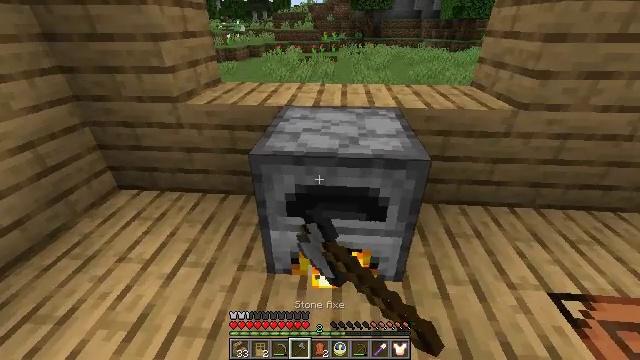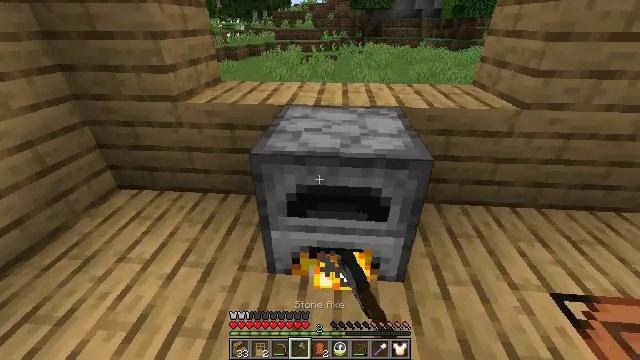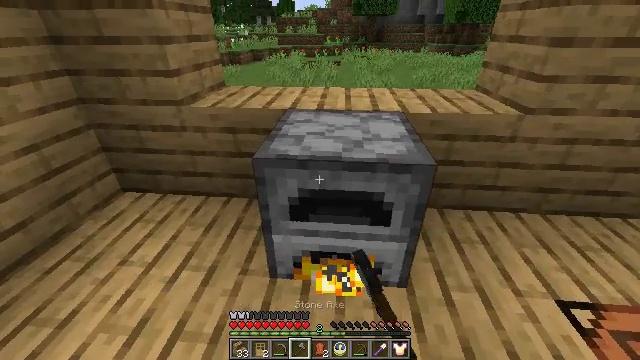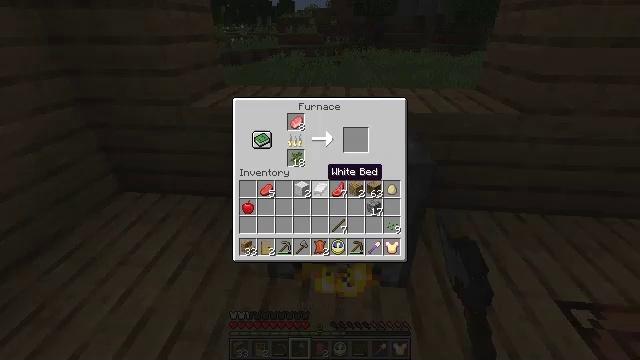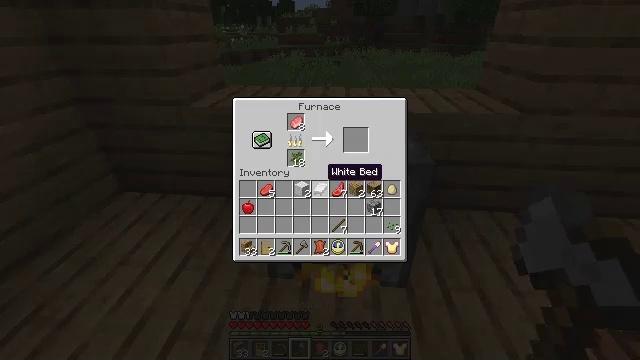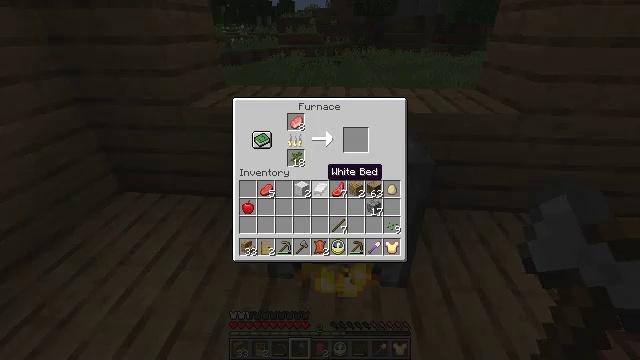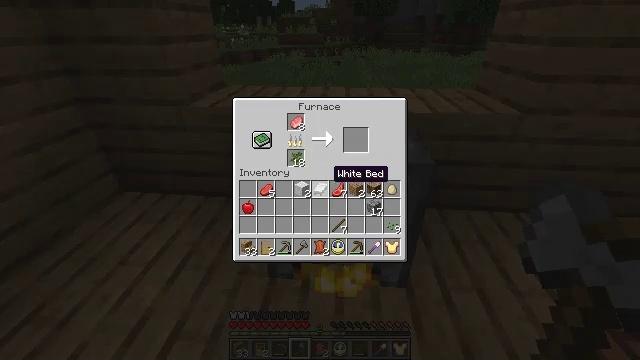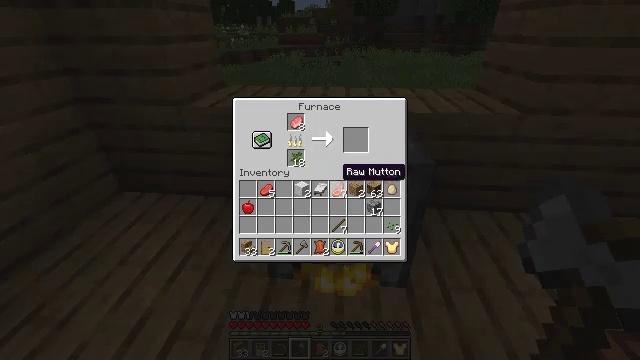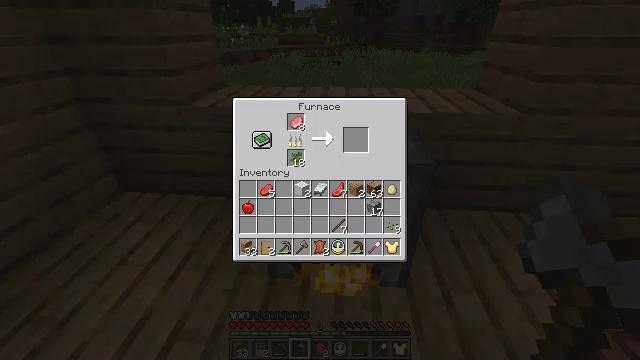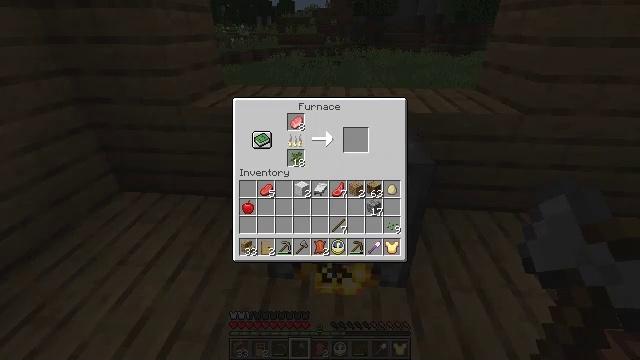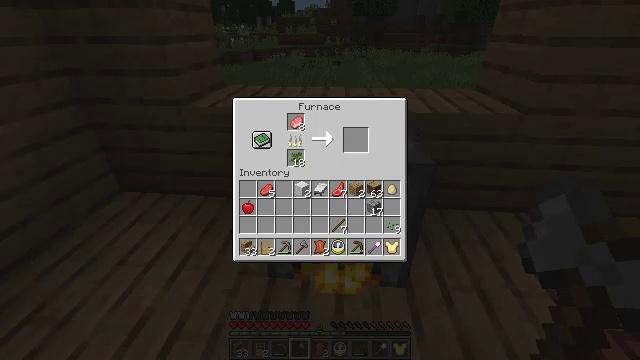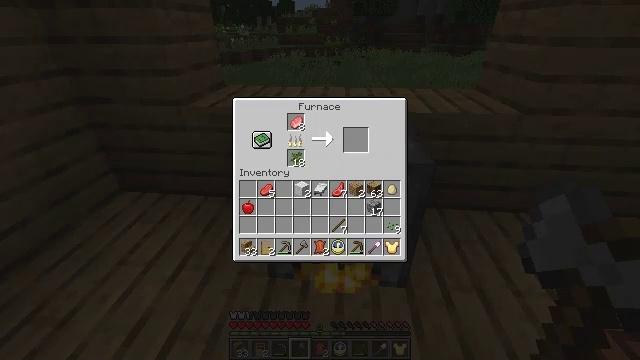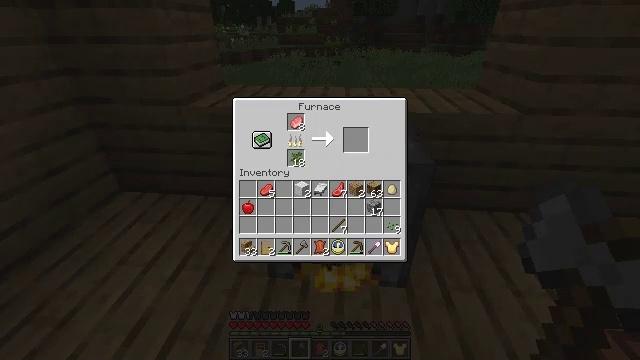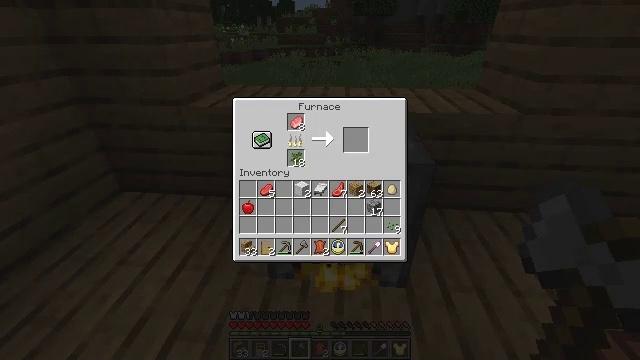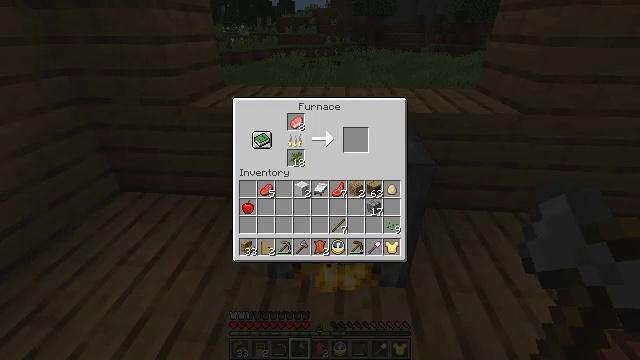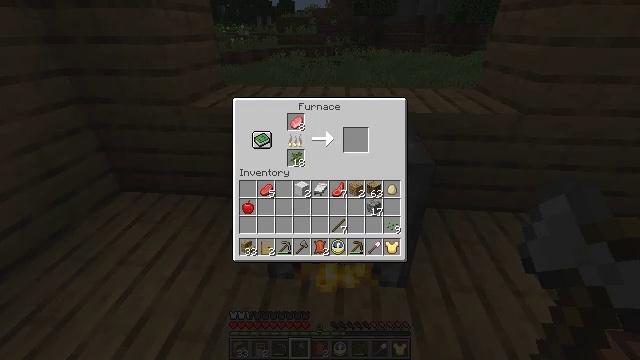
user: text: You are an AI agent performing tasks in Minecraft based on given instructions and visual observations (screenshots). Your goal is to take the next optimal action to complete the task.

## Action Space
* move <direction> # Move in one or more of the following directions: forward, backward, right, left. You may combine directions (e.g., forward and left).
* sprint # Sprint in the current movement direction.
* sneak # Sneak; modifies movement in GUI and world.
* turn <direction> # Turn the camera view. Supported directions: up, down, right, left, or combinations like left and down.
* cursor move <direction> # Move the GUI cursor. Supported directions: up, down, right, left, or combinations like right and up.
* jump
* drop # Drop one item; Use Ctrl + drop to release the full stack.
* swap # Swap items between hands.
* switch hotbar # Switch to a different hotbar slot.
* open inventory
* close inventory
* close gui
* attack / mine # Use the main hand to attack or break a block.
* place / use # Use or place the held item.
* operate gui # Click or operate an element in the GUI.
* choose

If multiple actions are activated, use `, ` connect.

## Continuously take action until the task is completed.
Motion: motion action
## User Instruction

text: craft item air
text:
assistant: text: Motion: no_op
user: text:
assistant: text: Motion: no_op
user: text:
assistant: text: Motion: open gui
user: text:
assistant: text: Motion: no_op
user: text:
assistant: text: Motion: no_op
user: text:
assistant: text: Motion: no_op
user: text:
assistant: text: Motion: cursor move right
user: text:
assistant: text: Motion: no_op
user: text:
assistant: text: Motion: cursor move right
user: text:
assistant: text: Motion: cursor move right
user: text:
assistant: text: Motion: no_op
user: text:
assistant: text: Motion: cursor move up
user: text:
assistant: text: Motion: cursor move left
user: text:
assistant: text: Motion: cursor move left
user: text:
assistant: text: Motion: no_op
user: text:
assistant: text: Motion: no_op
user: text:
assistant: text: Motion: no_op
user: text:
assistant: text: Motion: no_op
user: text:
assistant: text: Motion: no_op
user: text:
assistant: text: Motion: no_op
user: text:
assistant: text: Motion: no_op
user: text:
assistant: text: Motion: no_op
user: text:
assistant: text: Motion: no_op
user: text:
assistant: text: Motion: cursor move right
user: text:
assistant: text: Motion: cursor move right and up
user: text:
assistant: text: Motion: cursor move right
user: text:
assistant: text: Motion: no_op
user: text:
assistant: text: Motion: no_op
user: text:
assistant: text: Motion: no_op
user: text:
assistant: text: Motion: no_op